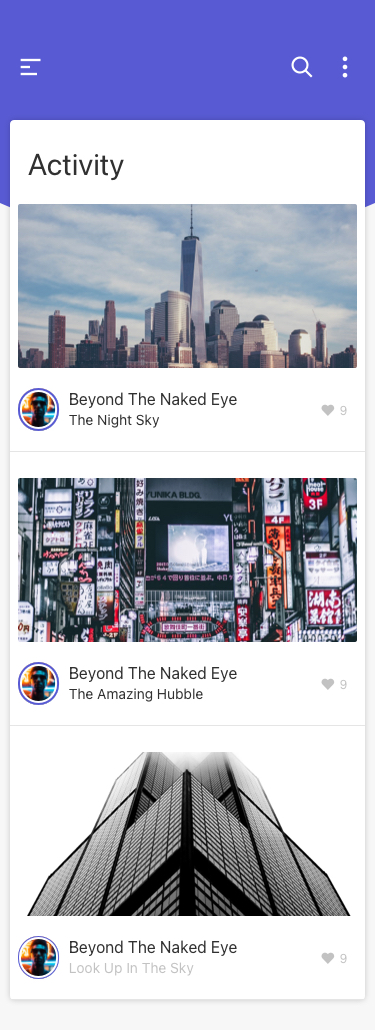
Text in this UI design:
Activity
9
Look Up In The Sky
Beyond The Naked Eye
9
The Amazing Hubble
Beyond The Naked Eye
9
The Night Sky
Beyond The Naked Eye